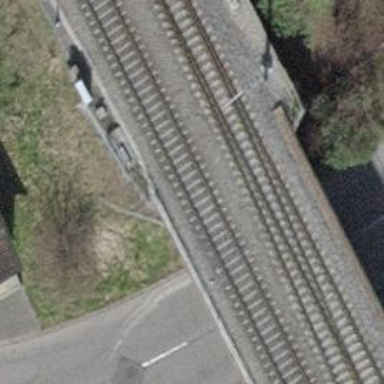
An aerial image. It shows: Railway track with contact lines for electrification.